Question: Bear with me I am new at this
I have been faced with an issue of irregular spacing between list items, it looks like the image below. First, when I did not as many list items, it was normal, then once I exceeded a number, which I do not know it started showing spaces:

I played around with it some and apparently margins have nothing to do with it. Below are the HTML5 code and the CSS for the gallery and the list items. Here is my code:
# CSS
'''
#gallery {
margin: 0;
padding: 0;
list-style: none;
}
#gallery li {
float: left;
width: 45%;
margin-left: 2.5%;
margin-bottom: 2.5%;
background-color: #212121;
color: #fff;
font-weight: bold;
cursor: pointer;
}
'''
# HTML
'''
<ul id="gallery">
<br>
<li class="search-item" data-title="Abraham Lincoln">
<div id="al1930">
<img id="as1930" class="thumbs" onclick="transport(movie1.title, movie1.description, movie1.director, movie1.distributer, movie1.releasedate, movie1.link)" src="img/Abraham%20Lincoln%20Poster.jpg" alt="">
</div>
<center>
<p>Abraham Lincoln</p>
</center>
</li>
<li class="search-item" data-title="Night of the Living Dead">
<div id="nld1968">
<img id="nld1968" class="thumbs" onclick="transport(movie2.title, movie2.description, movie2.director, movie2.distributer, movie2.releasedate, movie2.link)" src="img/p3946_d_v8_ac.jpg" alt="">
</div>
<center>
<p>Night of the Living Dead</p>
</center>
</li>
<li class="search-item" data-title="Africa Screams">
<div id="as1949">
<img id="as1949" class="thumbs" onclick="transport(movie3.title, movie3.description, movie3.director, movie3.distributer, movie3.releasedate, movie3.link)" src="img/images.jpeg" alt="">
</div>
<center>
<p>Africa Screams</p>
</center>
</li>
<li class="search-item" data-title="Born To Win">
<div id="btw1971">
<img id="btw1971" class="thumbs" onclick="transport(movie5.title, movie5.description, movie5.director, movie5.distributer, movie5.releasedate, movie5.link)" src="assets/Dvd_Born_to_Win.jpg" alt="">
</div>
<center>
<p>Born to Win</p>
</center>
</li>
<li class="search-item" data-title="Meet John Doe">
<div id="mjd1941">
<img id="mjd1941" class="thumbs" onclick="transport(movie6.title, movie6.description, movie6.director, movie6.distributer, movie6.releasedate, movie6.link)" src="assets/220px-Poster_-_Meet_John_Doe_01.jpg" alt="">
</div>
<center>
<p>Meet John Doe</p>
</center>
</li>
<li class="search-item" data-title="Charade">
<div id="c1963">
<img id="c1941" class="thumbs" onclick="transport(movie7.title, movie7.description, movie7.director, movie7.distributer, movie7.releasedate, movie7.link)" src="img/220px-Charade_movieposter.jpg" alt="">
</div>
<center>
<p>Charade</p>
</center>
</li>
<li class="search-item" data-title="The Terror">
<div id="tt1963">
<img id="tt1963" class="thumbs" onclick="transport(movie8.title, movie8.description, movie8.director, movie8.distributer, movie8.releasedate, movie8.link)" src="img/the-terror.jpg" alt="">
</div>
<center>
<p>The Terror</p>
</center>
</li>
<li class="search-item" data-title="Angel and the Badman">
<div id="ab1947">
<img id="ab1947" class="thumbs" onclick="transport(movie9.title, movie9.description, movie9.director, movie9.distributer, movie9.releasedate, movie9.link)" src="img/AngelandtheBadman.jpeg" alt="">
</div>
<center>
<p>Angel and the Badman</p>
</center>
</li>
<li class="search-item" data-title="Rock, Rock, Rock!">
<div id="rrr1956">
<img id="rrr1956" class="thumbs" onclick="transport(movie10.title, movie10.description, movie10.director, movie10.distributer, movie10.releasedate, movie10.link)" src="img/RockRockRock.gif" alt="">
</div>
<center>
<p>Rock, Rock, Rock!</p>
</center>
</li>
</ul>
'''
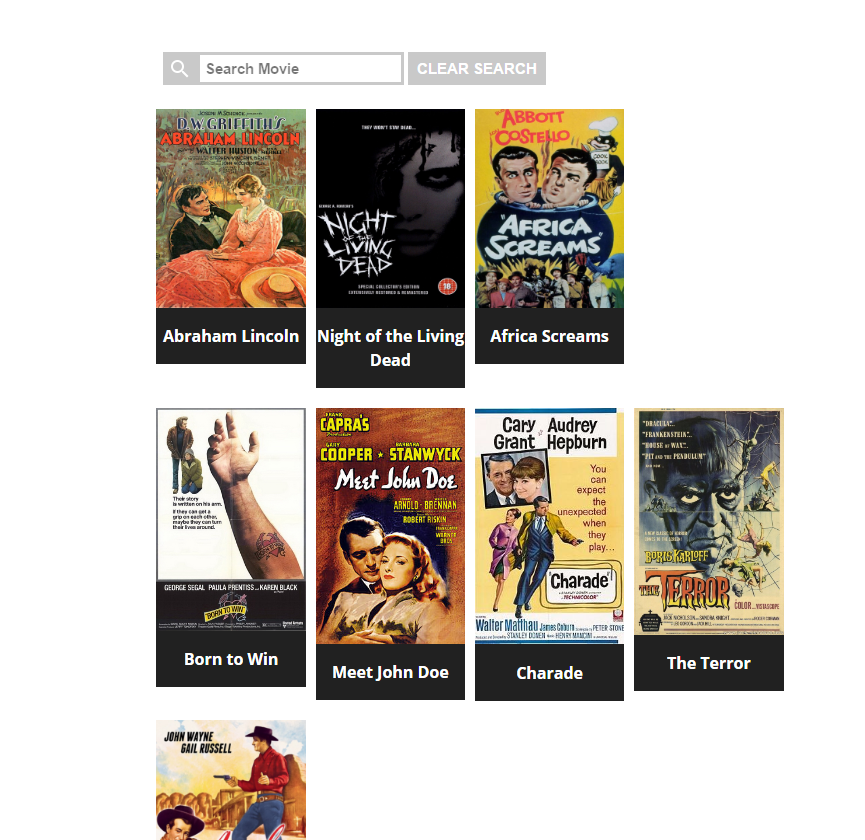
Answer: You can use display inline block instead of float, check following css
'''
#gallery {
margin: 0;
padding: 0;
list-style: none;
font-size: 0px;
}
#gallery li {
display: inline-block;
font-size: 16px;
vertical-align: top;
width: 45%;
margin-left: 2.5%;
margin-bottom: 2.5%;
background-color: #212121;
color: #fff;
font-weight: bold;
cursor: pointer;
}
'''